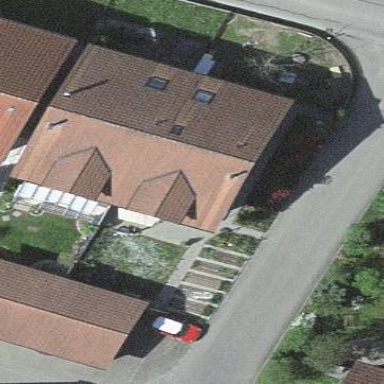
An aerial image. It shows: Residential building.